Interaction volume radius: 5 \u00c5
Interaction volume height: 15 \u00c5
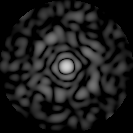
Disorder parameter: 0.8428